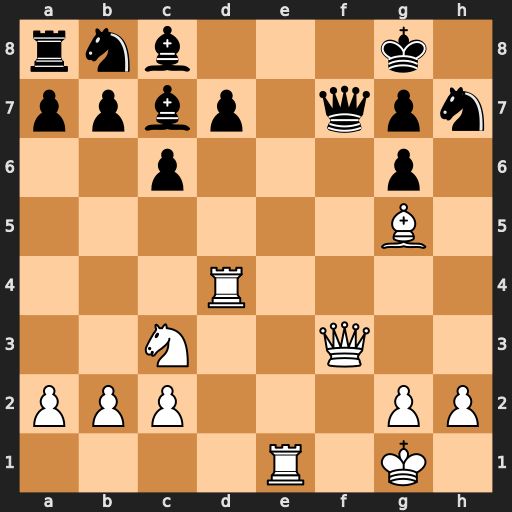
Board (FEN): rnb3k1/ppbp1qpn/2p3p1/6B1/3R4/2N2Q2/PPP3PP/4R1K1
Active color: w
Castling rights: -
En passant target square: -
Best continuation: Qxf7+ Kxf7 Rde4 Bd6 Be7